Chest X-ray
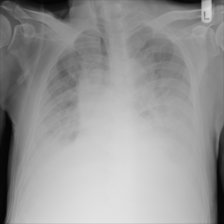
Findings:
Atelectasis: negative
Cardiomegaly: negative
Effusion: negative
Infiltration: negative
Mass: negative
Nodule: negative
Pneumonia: negative
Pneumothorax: negative
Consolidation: positive
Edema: negative
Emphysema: negative
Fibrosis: negative
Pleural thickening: negative
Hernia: negative